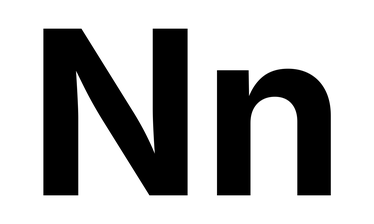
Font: Inter_Bold